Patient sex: F
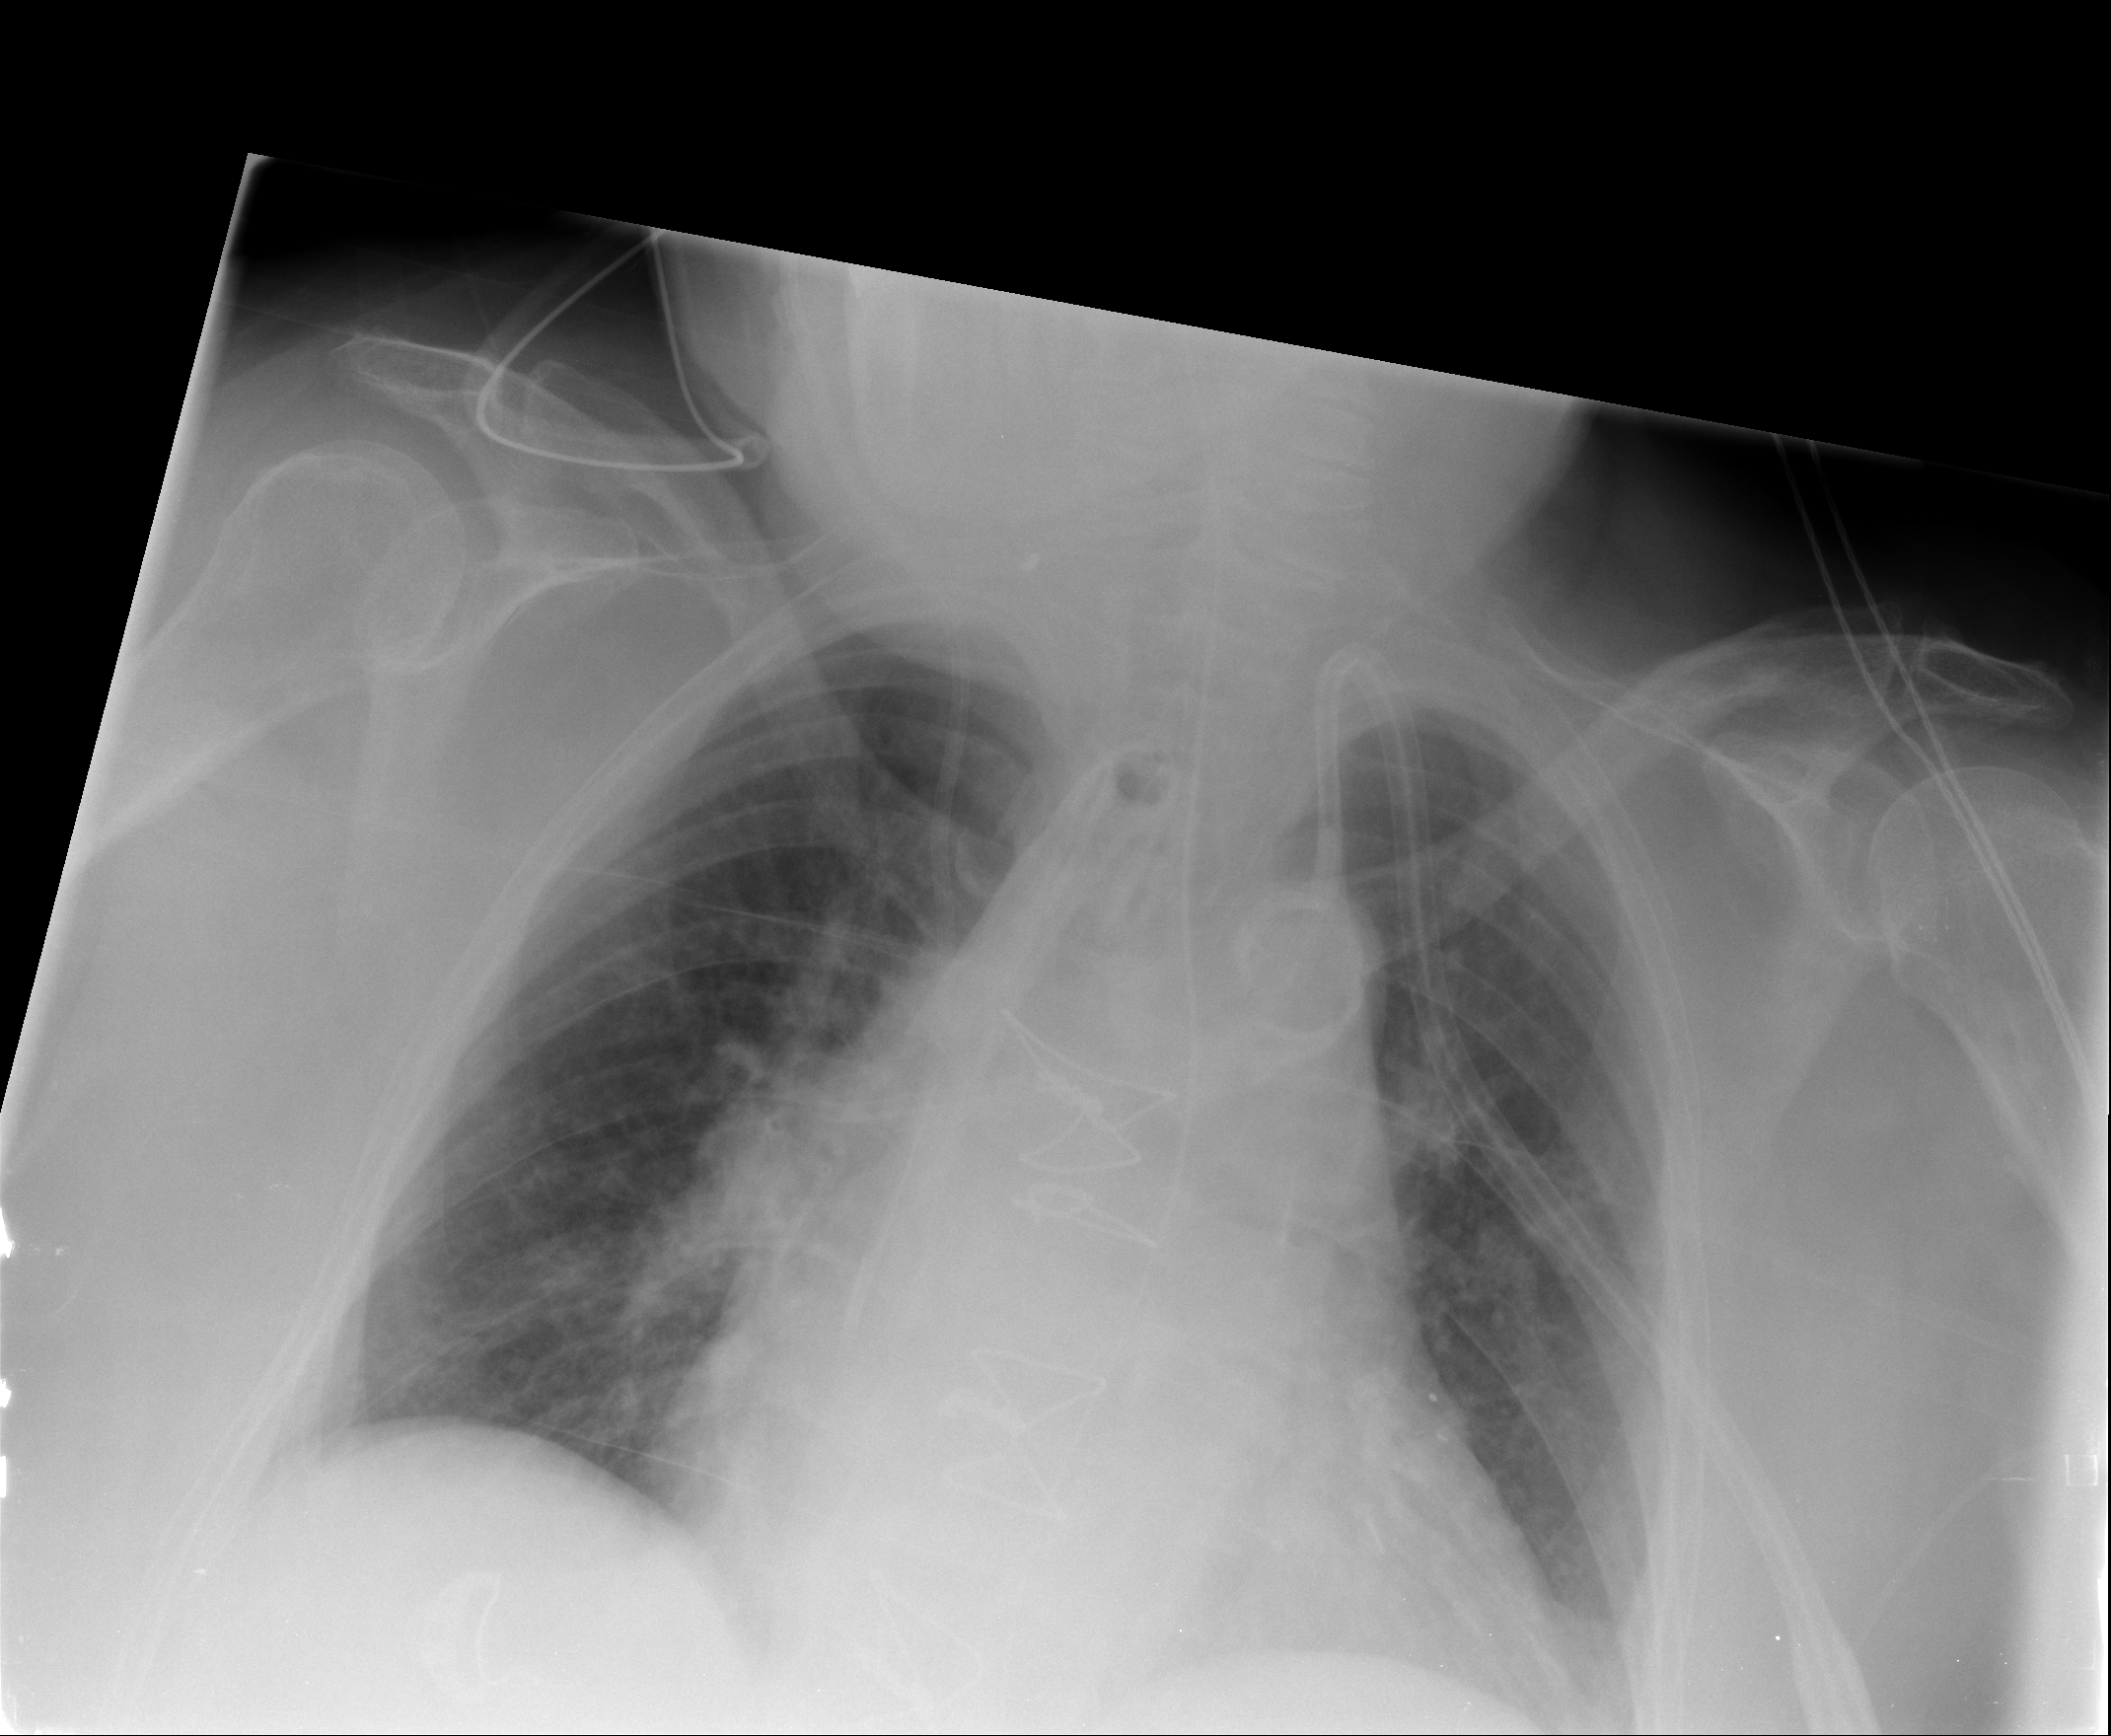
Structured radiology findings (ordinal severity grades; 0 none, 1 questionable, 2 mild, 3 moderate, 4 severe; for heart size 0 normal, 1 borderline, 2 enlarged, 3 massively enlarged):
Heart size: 2
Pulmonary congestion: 1
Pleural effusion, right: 0
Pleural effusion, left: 2
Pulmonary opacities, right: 1
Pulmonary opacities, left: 0
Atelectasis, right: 2
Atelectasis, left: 1